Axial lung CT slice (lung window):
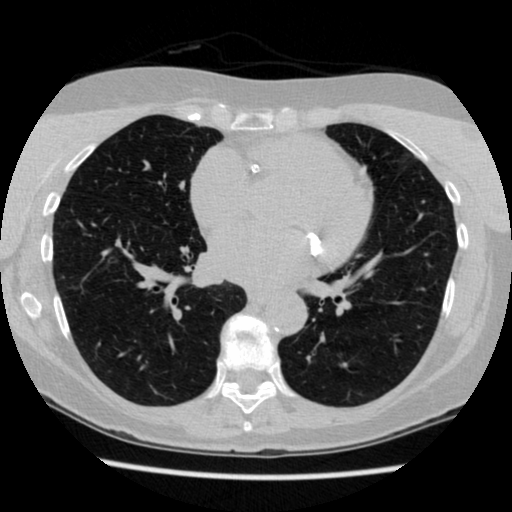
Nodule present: no